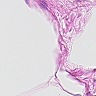
Metastatic tissue present: no